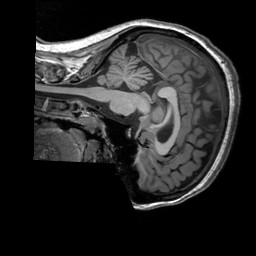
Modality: T1w
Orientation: sagittal
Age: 22
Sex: female
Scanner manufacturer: siemens
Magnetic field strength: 3 T
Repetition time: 2.3 s
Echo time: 0.00303 s